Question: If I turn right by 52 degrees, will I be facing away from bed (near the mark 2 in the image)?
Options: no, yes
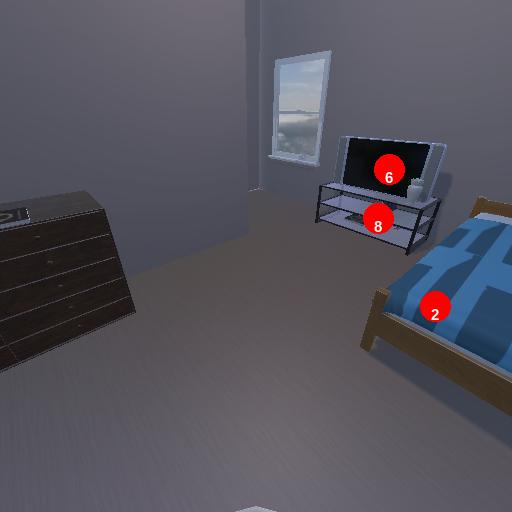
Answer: no